Question: I am having some issues with importing a text file into QtSpim. The following is the exact file I am entering.
Program 2
'''
.data
BYTE1: .byte 0xAD
BYTE2: .byte 0xDE
MYNAME: .asciiz "SamW"
WORD1: .word 0
WORD2: .word 0
WORD3: .word 0
WORD4: .word 0
WORD5: .word 0
.text
.globl main
main:
la $t0, BYTE1
add $s0, $zero, $t0
'''
Importing this into QtSpim works fine as long as I don't have the 4th line included with the .asciiz statement. Every time that I try to run it with that statement in it I am getting this error message.

If anyone could shed some light on what is going on here that would be great. I have tried creating a .txt file in both text edit as well as word and then saving it as a .s or .asm and no matter what I get the same error message.
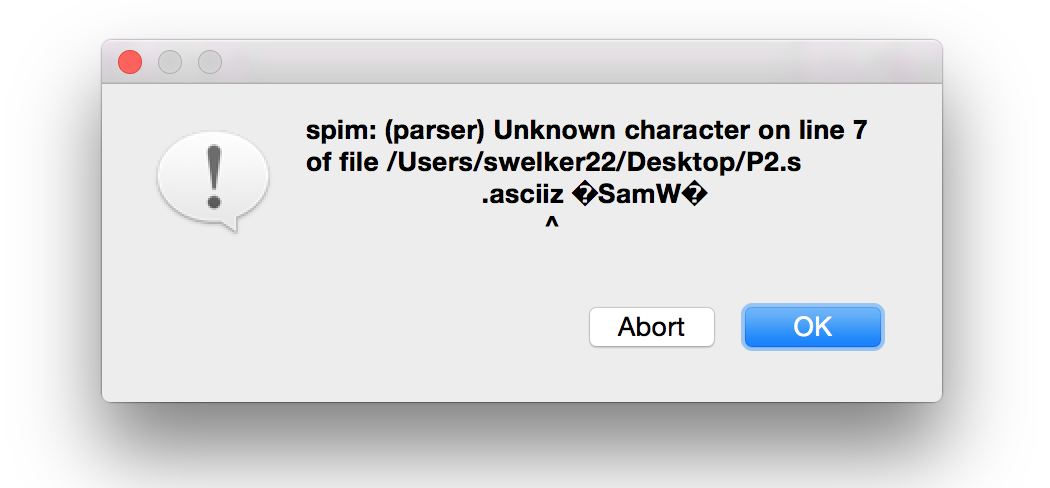
Answer: Use double quotes like this " " instead of " ".
"SamW" instead of "SamW".